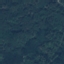
Land use / land cover: Forest